Question: I am working on iOS Address Book but having some issues, I am referring the <URL> which says
> Prompting the User to Choose a Person Record:
The ABPeoplePickerNavigationController class allows users to browse their
list of contacts and select a person and, at your option, one of that
person's properties. To use a people picker, do the following:- Create and initialize an instance of the class.- Set the delegate, which must adopt the ABPeoplePickerNavigationControllerDelegate protocol.- Optionally, set displayedProperties to the array of properties you want displayed. The relevant constants are defined as integers; wrap
them in an NSNumber object using the numberWithInt: method to get an
object that can be put in an array.- Present the people picker as a modal view controller using the presentModalViewController:animated: method. It is recommended that
you present it using animation.
Point one says , its init methods includes withnibname other property is inputview, can this be used to customize address book gui?
point three is also pointing towards , address book gui can be modified?
> Like whatsapp, viber, etc .. I also want to customize the address book
so I can also display status under contacts name, so I can display
custom image as accessories etc etc. Please check the screenshots.

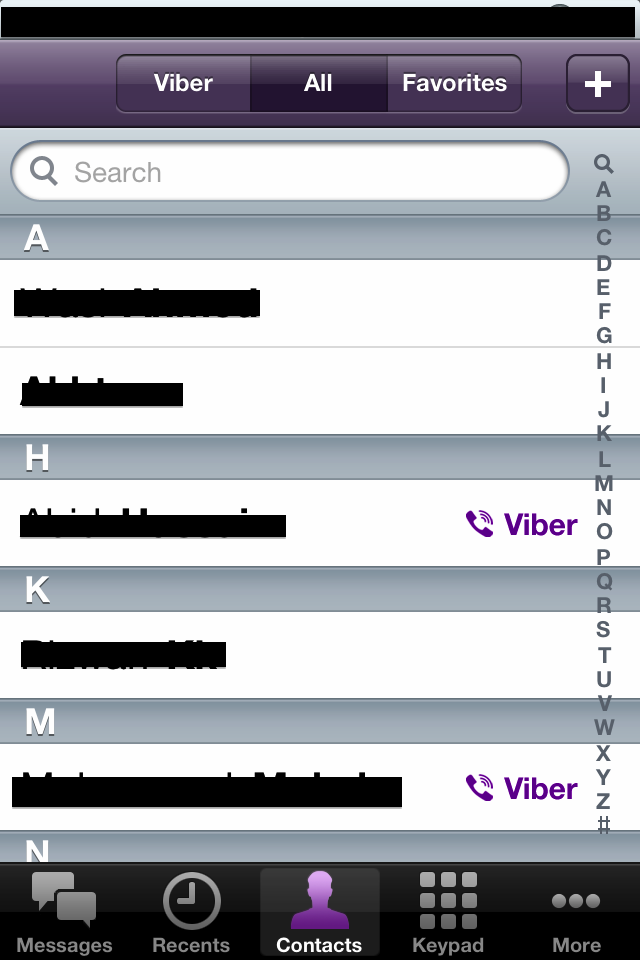
Answer: I believe they are not using the build in ABPeoplePickerNavigationController Class.
They fethc all the users from the address book and populate it into a table view.
I don't know of any way to customize the ABPeoplePickerNavigationController Class.